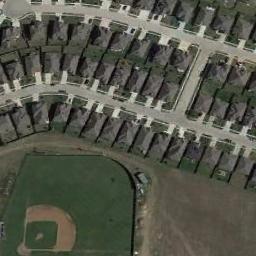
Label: baseball_diamond